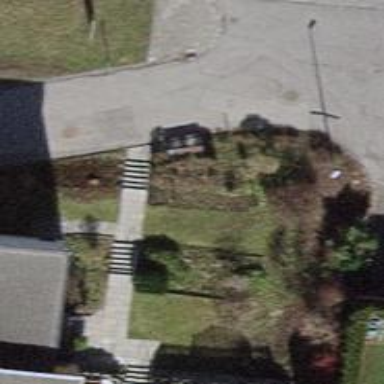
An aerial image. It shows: Road with steps.